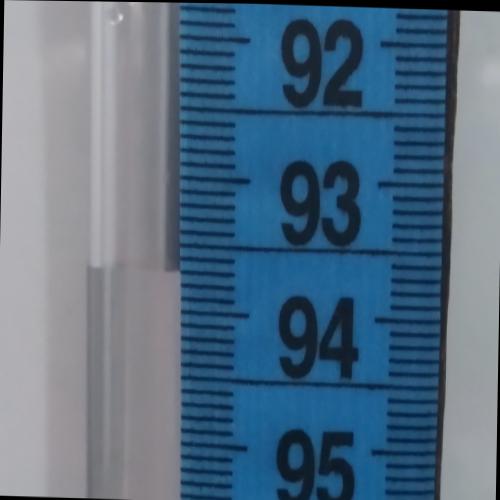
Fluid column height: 93.7 cm